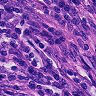
Metastatic tissue present: yes